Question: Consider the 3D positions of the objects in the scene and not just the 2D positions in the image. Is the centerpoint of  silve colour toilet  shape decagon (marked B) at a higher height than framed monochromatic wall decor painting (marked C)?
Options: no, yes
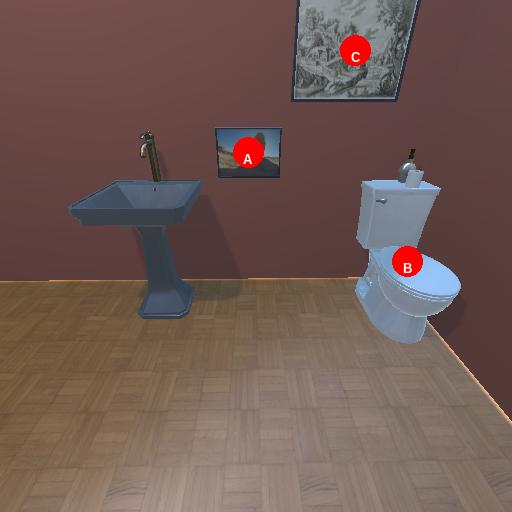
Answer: no